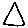
Label: triangle